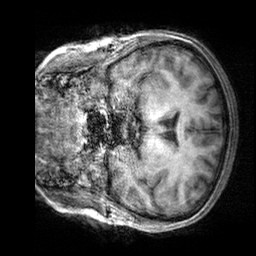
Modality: T1w
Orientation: coronal
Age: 24
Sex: female
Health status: healthy
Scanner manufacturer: siemens
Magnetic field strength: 3 T
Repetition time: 2.3 s
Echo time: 0.00303 s